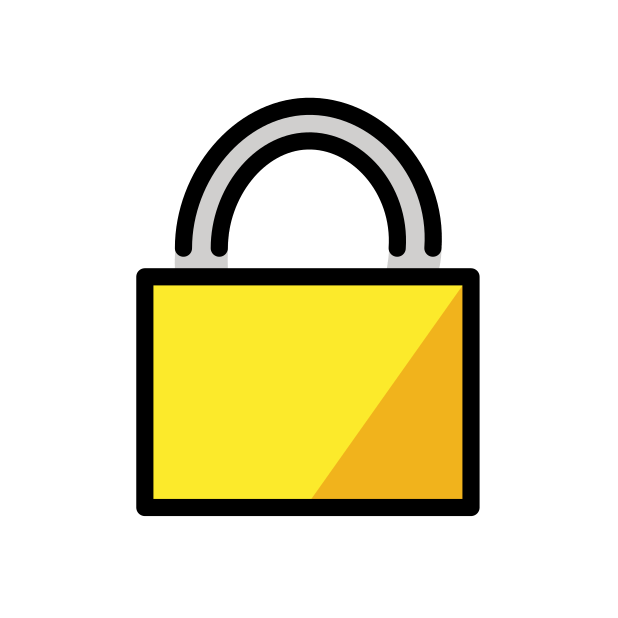
Emoji: 🔒
Name: lock
Unicode: 0x1f512